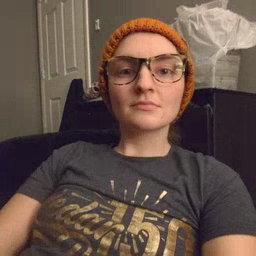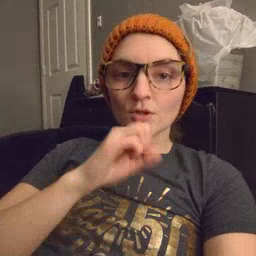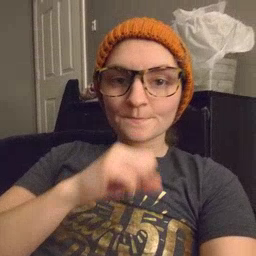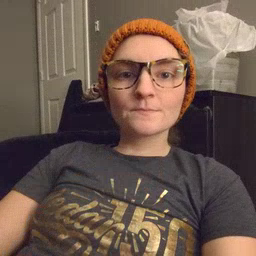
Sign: orange